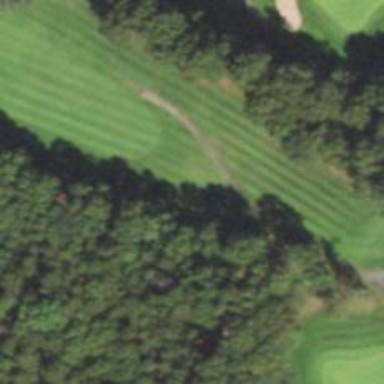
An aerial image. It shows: Path for both roads and golfers.